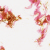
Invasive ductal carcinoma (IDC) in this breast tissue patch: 0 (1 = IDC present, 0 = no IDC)